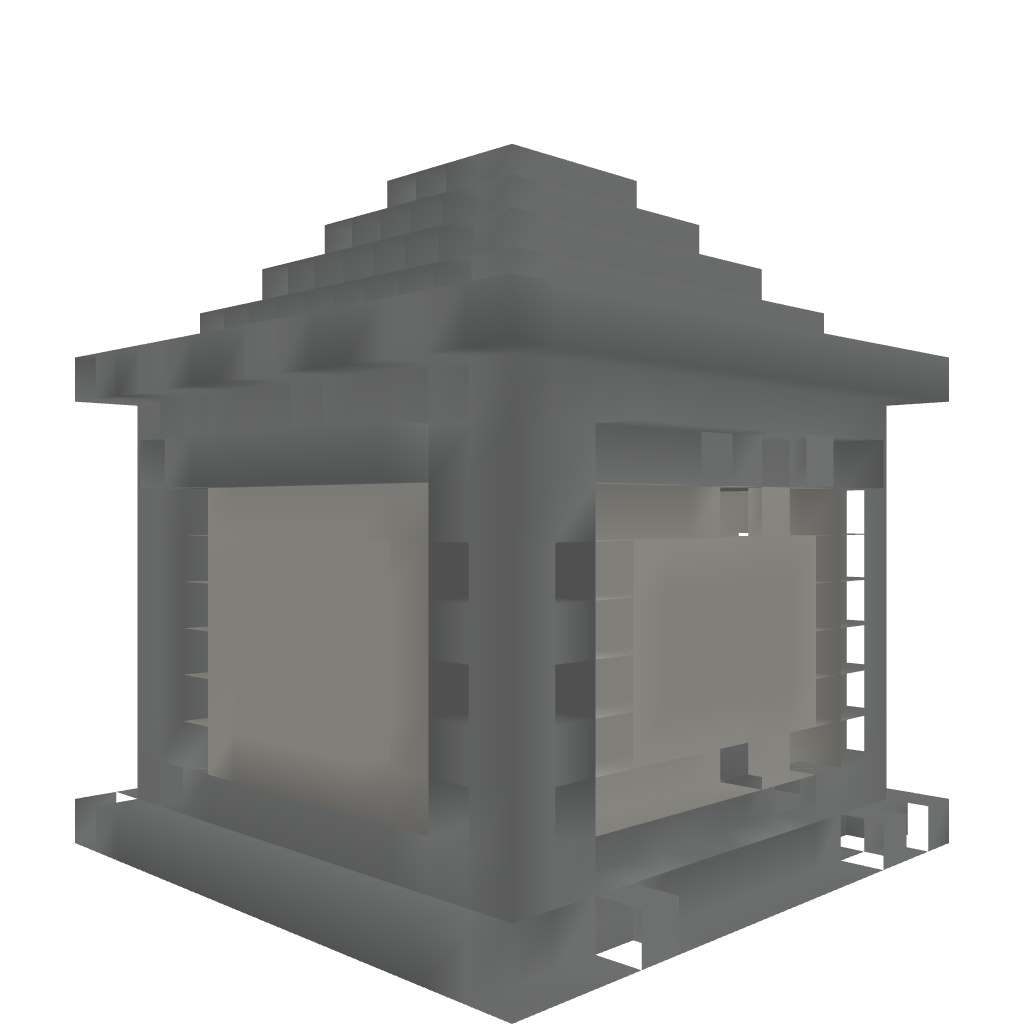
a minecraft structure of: FinalBattle Default Arena